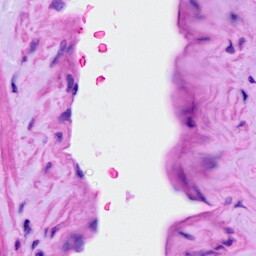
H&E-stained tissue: Ovarian